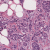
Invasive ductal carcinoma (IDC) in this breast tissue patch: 1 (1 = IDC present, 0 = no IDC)